Interaction volume radius: 5 \u00c5
Interaction volume height: 20 \u00c5
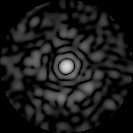
Disorder parameter: 0.8403